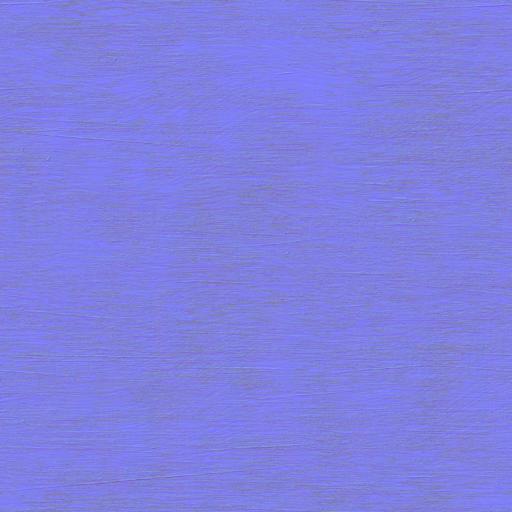
dark old rough wood wooden